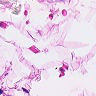
Metastatic tissue present: no